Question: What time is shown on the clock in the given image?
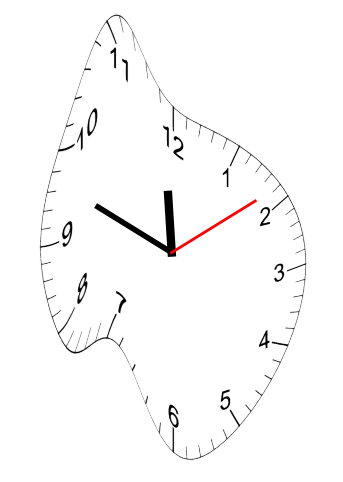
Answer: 11:48:09